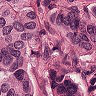
Metastatic tissue present: yes